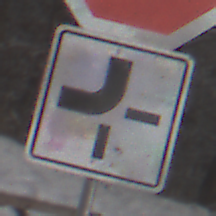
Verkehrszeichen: VerlaufVorfahrtsstrasse2
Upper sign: Stop
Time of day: MorningAfternoon
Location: Outdoor (Nature)
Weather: PartlyCloudy
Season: Winter
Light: Natural